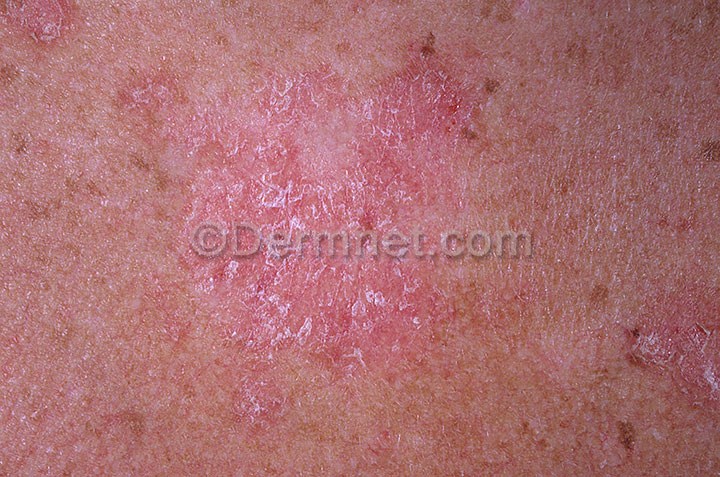
Disease: Lupus and other Connective Tissue diseases